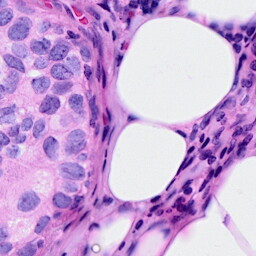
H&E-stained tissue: Breast